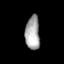
Tissue: lung
Cell type: Fibroblasts
Senescence score: 0.5426
Nuclear area (px): 477
Mean DAPI intensity: 167.635